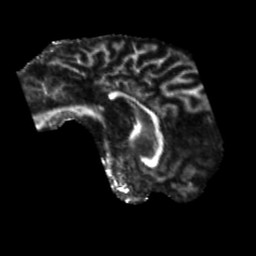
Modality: FA
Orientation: sagittal
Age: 58
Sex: male
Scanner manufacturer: siemens
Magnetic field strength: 3 T
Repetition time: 5.25 s
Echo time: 0.08 s